Question: So I'm adding voice command recognitions with Cortana in my app. My VCD file is all set and everything is working as expected, so now I have to look for the little things.
I have all the needed icons (that I know of) in my app but still when my app appears on the Cortana screen (the "What can I say?" screen), my app appears with a default icon, not added by me.
So my question is, what's the missing icon I'm not seeing?

p.s: the official Remote Desktop app also shows the same icon so I guess I'm not the only one with the missing icon :)
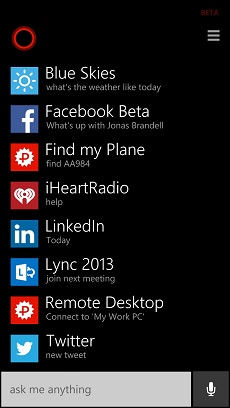
Answer: So, according to <URL> Runtime apps.
> This is a known problem with Windows Phone Runtime apps which doesn't affect Silverlight apps. There isn't anything you can do to alter this from your code. We are looking into a fix for future updates of the OS.
source: <URL>